RGB frame:
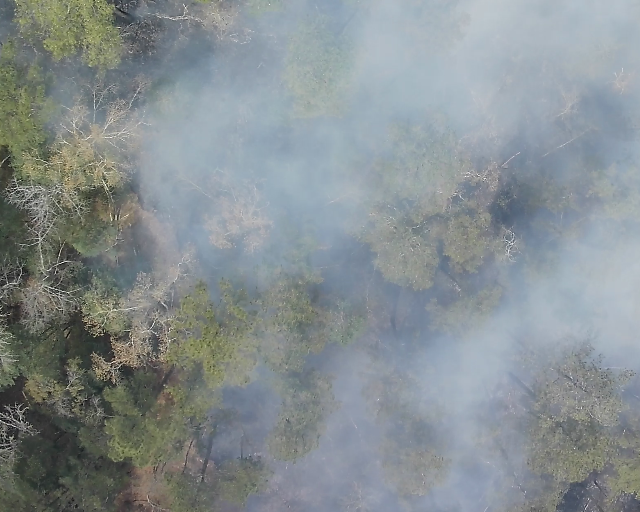
Thermal frame:
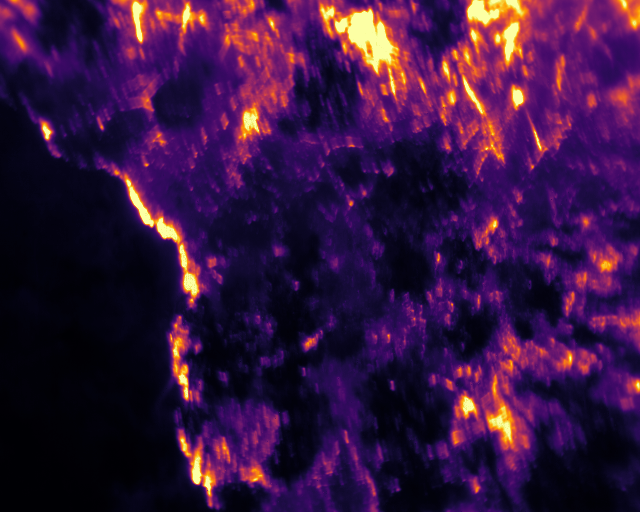
Captured: 2026-02-26 03:09:13
Pixels at or above 80 °C: 55440 (fraction of frame: 0.1692)